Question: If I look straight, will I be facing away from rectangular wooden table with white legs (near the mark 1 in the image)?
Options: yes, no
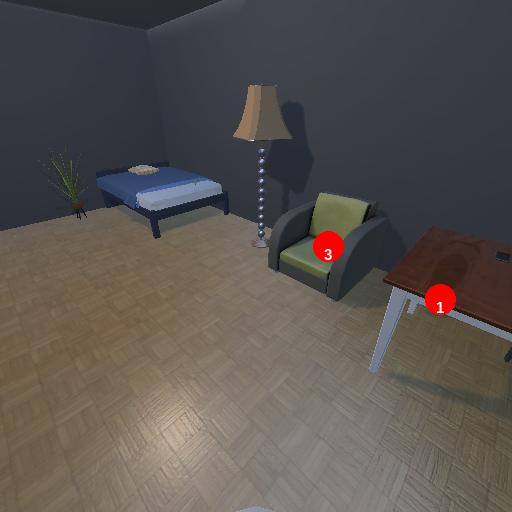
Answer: yes